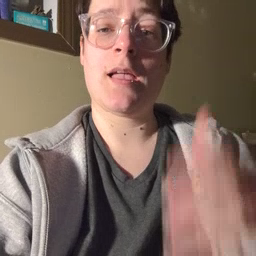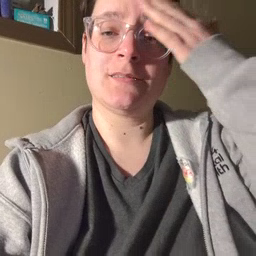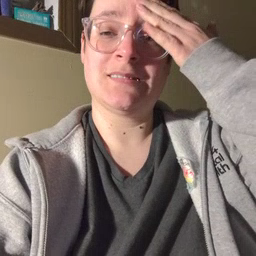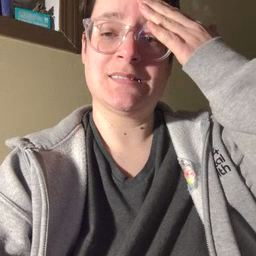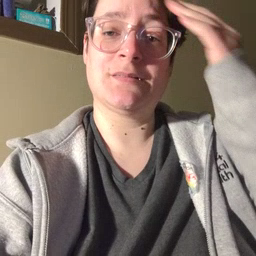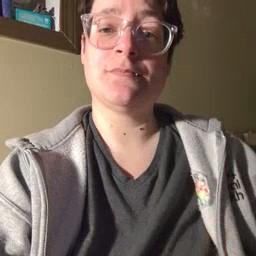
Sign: hat